高三 · 组合数学
如图所示的三角形数组是我国古代数学家杨辉发现的, 称为杨辉三角形, 根据图中的数构成的规律, $a$ 所表示的数是( )

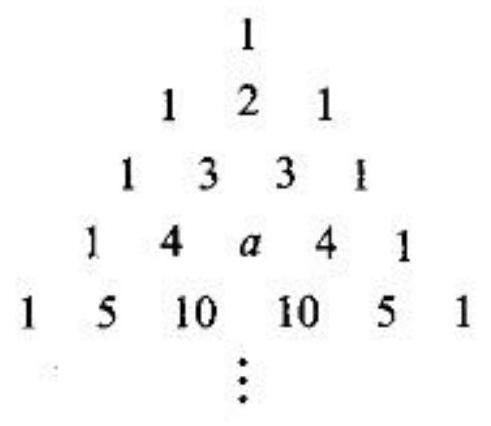
A. 5
B. 4
C. 6
D. 9
答案: C
解析: 答案: C

解析：杨辉三角形中, 各数值等于其“肩数”之和, 所以 $a=3+3=6$. 故选 C.